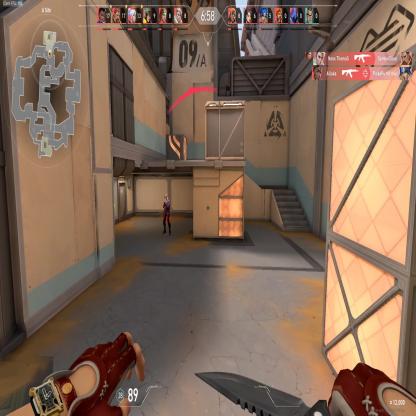
Label: enemy